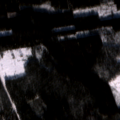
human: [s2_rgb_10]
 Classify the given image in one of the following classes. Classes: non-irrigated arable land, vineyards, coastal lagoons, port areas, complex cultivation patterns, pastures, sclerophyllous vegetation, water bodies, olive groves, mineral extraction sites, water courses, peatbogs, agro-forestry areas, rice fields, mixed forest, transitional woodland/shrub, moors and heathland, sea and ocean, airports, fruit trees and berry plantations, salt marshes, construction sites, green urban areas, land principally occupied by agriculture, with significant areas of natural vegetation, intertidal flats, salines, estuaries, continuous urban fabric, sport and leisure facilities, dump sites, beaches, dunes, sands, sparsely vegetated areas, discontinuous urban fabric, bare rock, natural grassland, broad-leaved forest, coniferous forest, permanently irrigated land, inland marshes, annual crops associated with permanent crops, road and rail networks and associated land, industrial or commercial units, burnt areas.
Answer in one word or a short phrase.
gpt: coniferous forest, mixed forest, transitional woodland/shrub